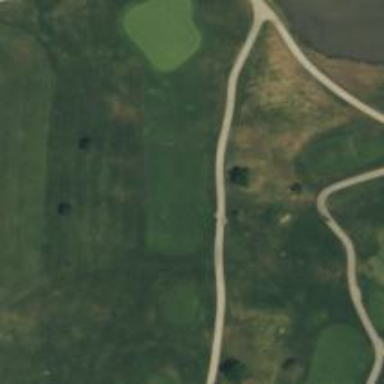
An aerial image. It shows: View of golf hole.